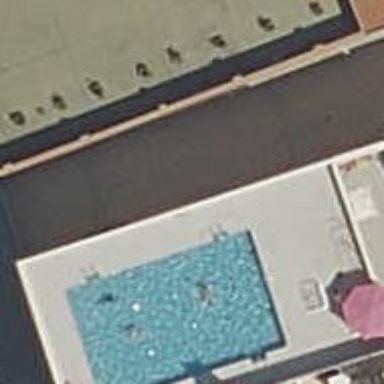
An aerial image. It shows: Swimming pool located in leisure land.